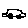
Label: car